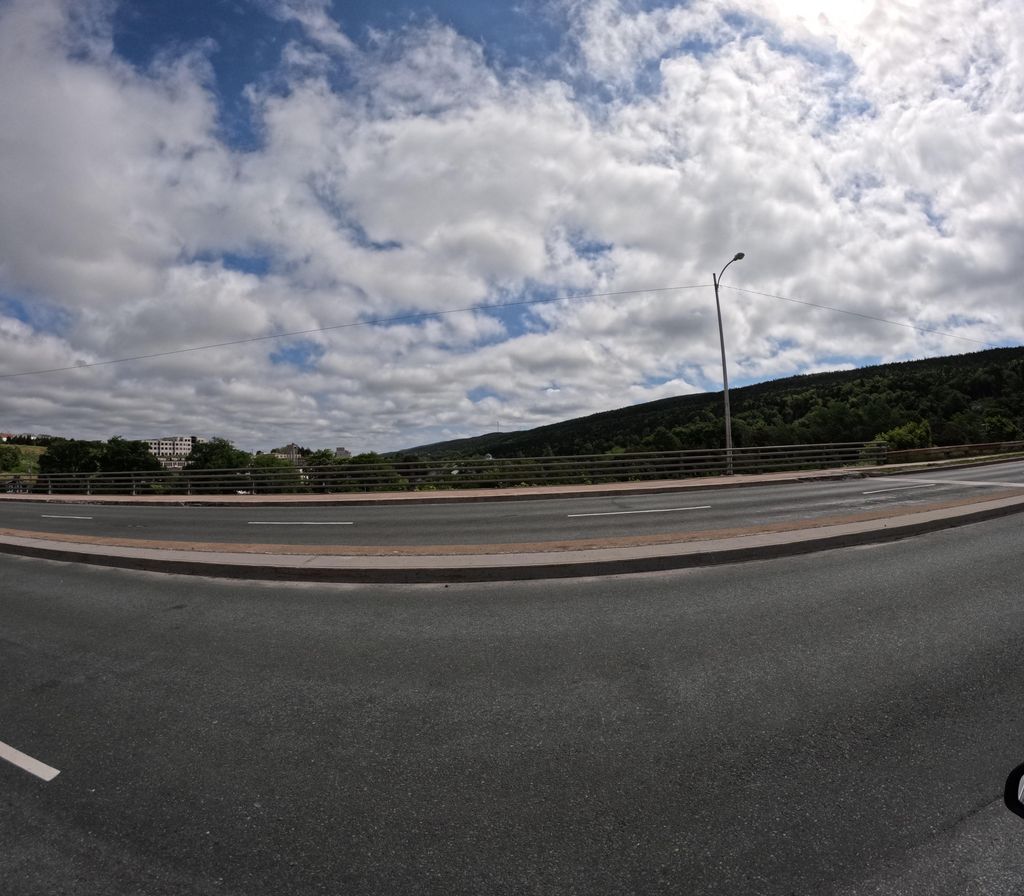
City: st_johns